Question: I have a dialog containing a dynamic ListView. I'm trying to style it similar to the Android L notifications center but I can't seem to do so.
My dialog window background is already transparent and the ListView content is set up but I can't seem to add transparent dividers to it. When I change my listview's divider color to transparent, it completely disappears removing the gap in between. After manually setting a divider height, it returns but it's not transparent. Instead, it's some sort of dark blue-ish transparent color.
My code for this is fairly simple:
'''
// Create ListView
ListView mList = new ListView(context);
mList.setLayoutParams(new LayoutParams(LayoutParams.MATCH_PARENT, LayoutParams.WRAP_CONTENT));
// Create dialog base
final Dialog mDialog = new Dialog(context, R.style.TransparentDialog);
mDialog.setContentView(mList);
mDialog.setCanceledOnTouchOutside(true);
mDialog.setCancelable(true);
// Add listview content...
// ...
// Apply dividers and content
mList.setDivider(new ColorDrawable(R.color.transparent));
mList.setDividerHeight(72);
mList.setAdapter(mAdapter);
'''
.
How would I go on to styling it like it? My only issue with this is the lack of transparent ListView divider.
This is what I'm trying to achieve:

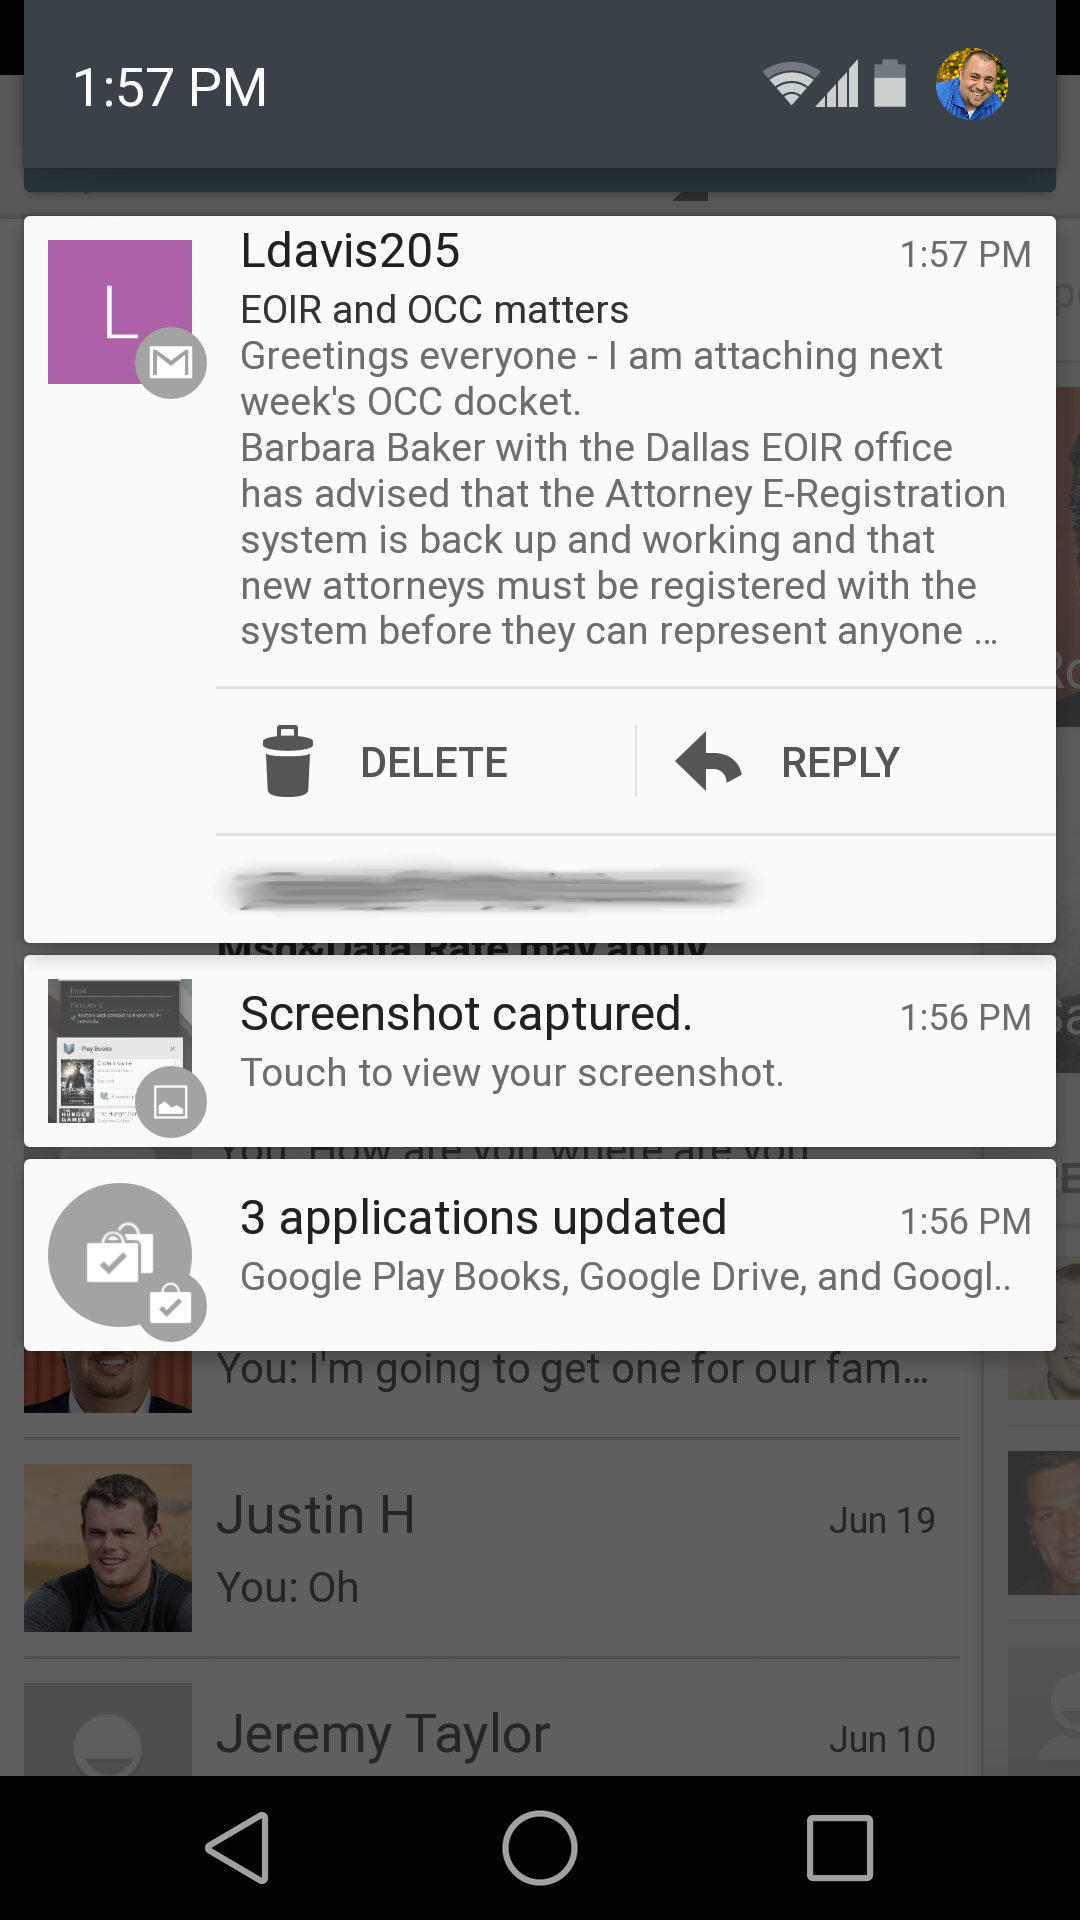
Answer: I ended up achieving this effect using card images with transparent margins embedded in them.